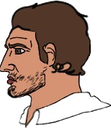
Label: 4_Yes_Chad